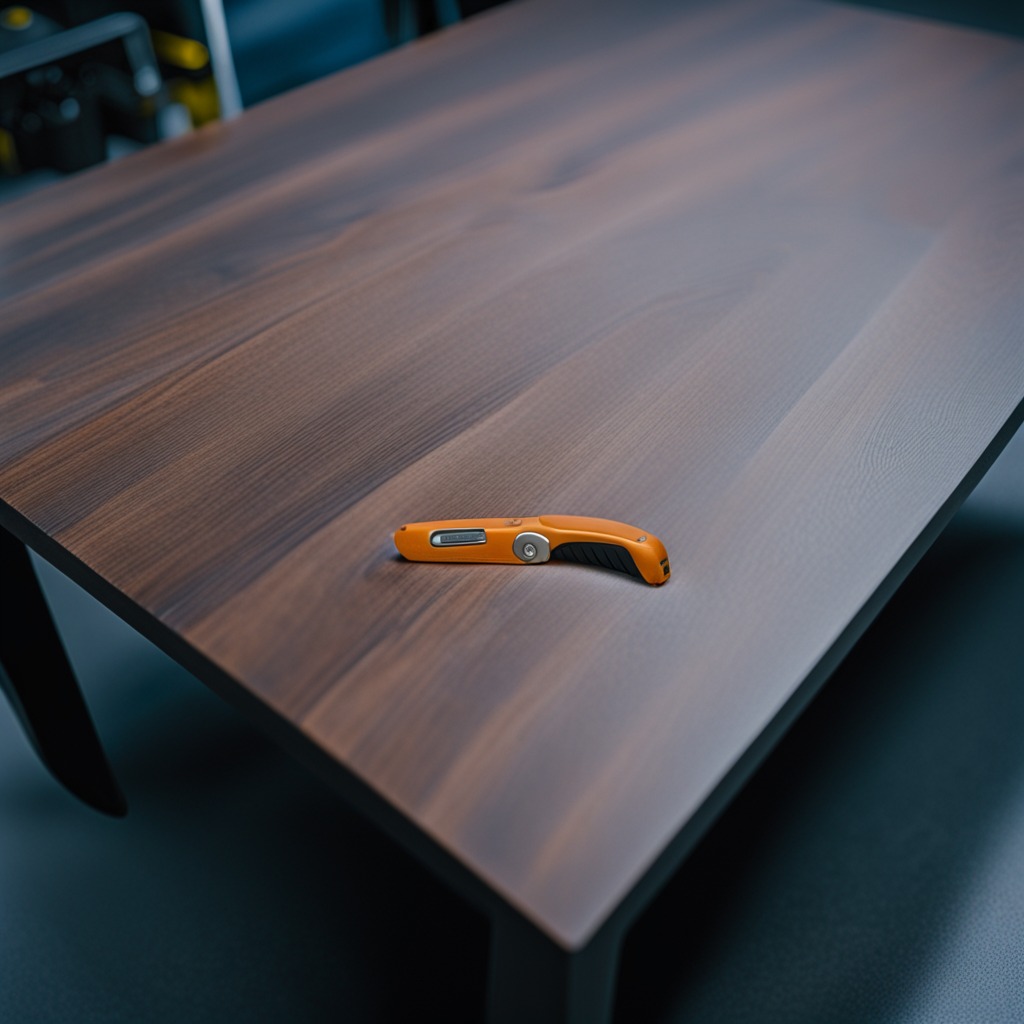
A utility knife is lying on a table in a small garage at twilight.